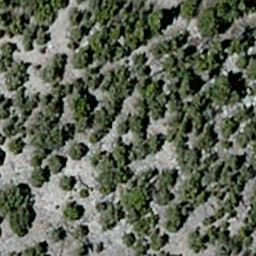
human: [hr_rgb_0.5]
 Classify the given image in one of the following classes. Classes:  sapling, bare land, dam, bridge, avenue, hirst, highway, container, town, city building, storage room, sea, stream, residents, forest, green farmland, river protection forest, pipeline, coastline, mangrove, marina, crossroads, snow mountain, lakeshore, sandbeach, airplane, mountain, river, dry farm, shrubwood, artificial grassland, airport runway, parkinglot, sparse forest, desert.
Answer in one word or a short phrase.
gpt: sparse forest